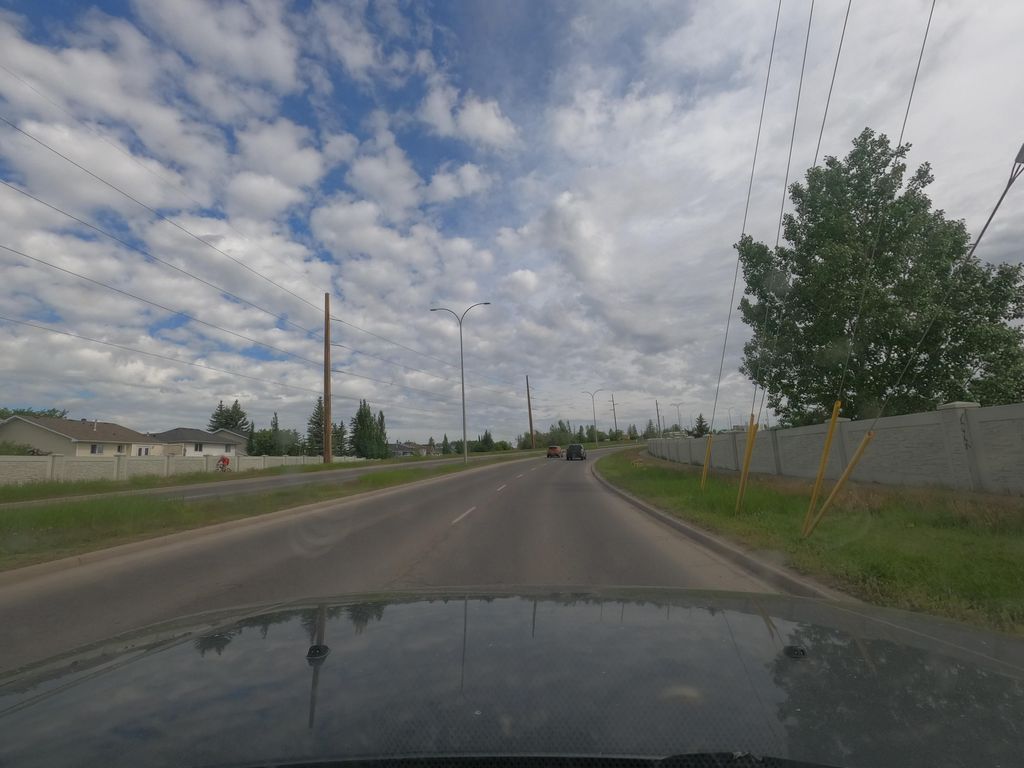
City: calgary